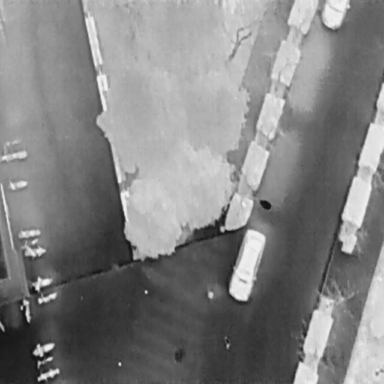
There is a Person in the infrared image.